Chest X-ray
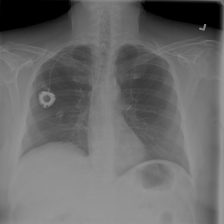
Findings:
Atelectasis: positive
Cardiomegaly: negative
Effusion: negative
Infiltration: positive
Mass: negative
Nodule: negative
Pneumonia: negative
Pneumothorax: negative
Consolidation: negative
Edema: negative
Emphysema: negative
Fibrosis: negative
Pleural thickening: negative
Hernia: negative